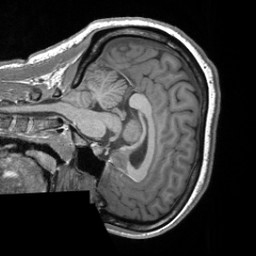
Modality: T1w
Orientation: sagittal